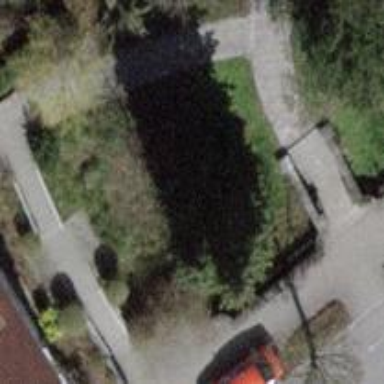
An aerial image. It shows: Evergreen needle-leaved tree in park.